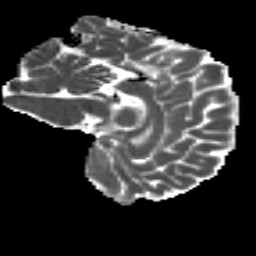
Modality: MD
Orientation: sagittal
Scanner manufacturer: siemens
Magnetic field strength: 3 T
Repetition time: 4.16 s
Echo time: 0.0806 s